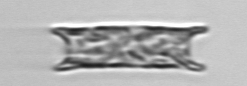
Label: Eucampia